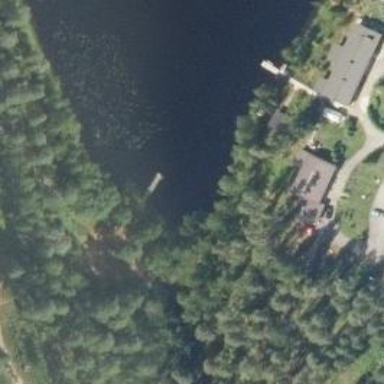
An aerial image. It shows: Swimming area used for leisure and sports activities.